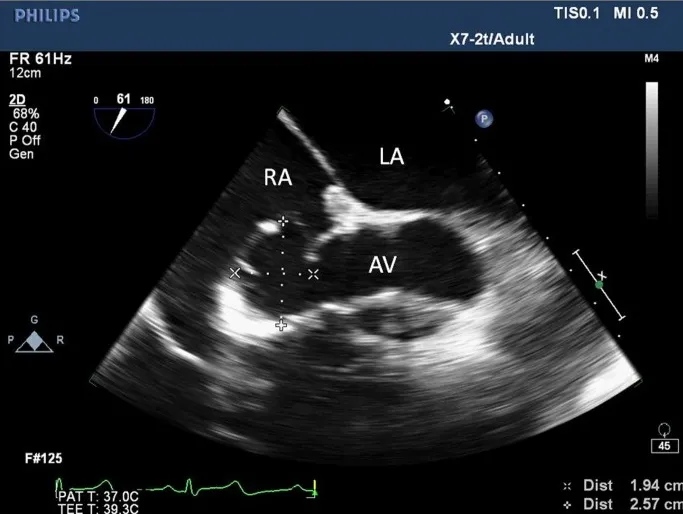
Two-dimensional echocardiogram short-axis view of the aortic valve showing an aneurysm at the non-coronary sinus of Valsalva measuring 1.94 cm x 2.57 cm. LA, left atrium; RA, right atrium; AV, aortic valve.
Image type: radiology (ultrasound)